Interaction volume radius: 5 \u00c5
Interaction volume height: 15 \u00c5
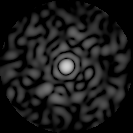
Disorder parameter: 0.8406